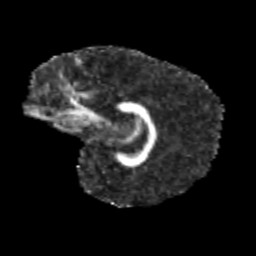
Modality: FA
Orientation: sagittal
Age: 9
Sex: female
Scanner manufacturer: siemens
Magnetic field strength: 3 T
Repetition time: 3.8 s
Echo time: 0.07 s